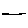
Label: line